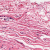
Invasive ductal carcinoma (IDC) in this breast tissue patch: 0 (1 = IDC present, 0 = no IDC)